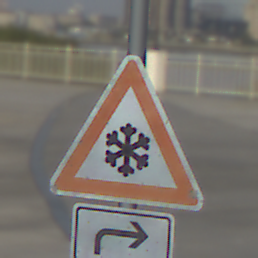
Verkehrszeichen: SchneeOderEisglaette
Zusatzzeichen unten: RichtungsangabeDurchPfeile5
Umgebung: Outdoor, Urban
Tageszeit: SunriseSunset
Wetter: Clear
Licht: Natural
Jahreszeit: NotSpecified
Kontrast: MediumContrast